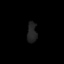
Tissue: lung
Cell type: Epithelial cells
Senescence score: 0.1478
Nuclear area (px): 188
Mean DAPI intensity: 34.846